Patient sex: M
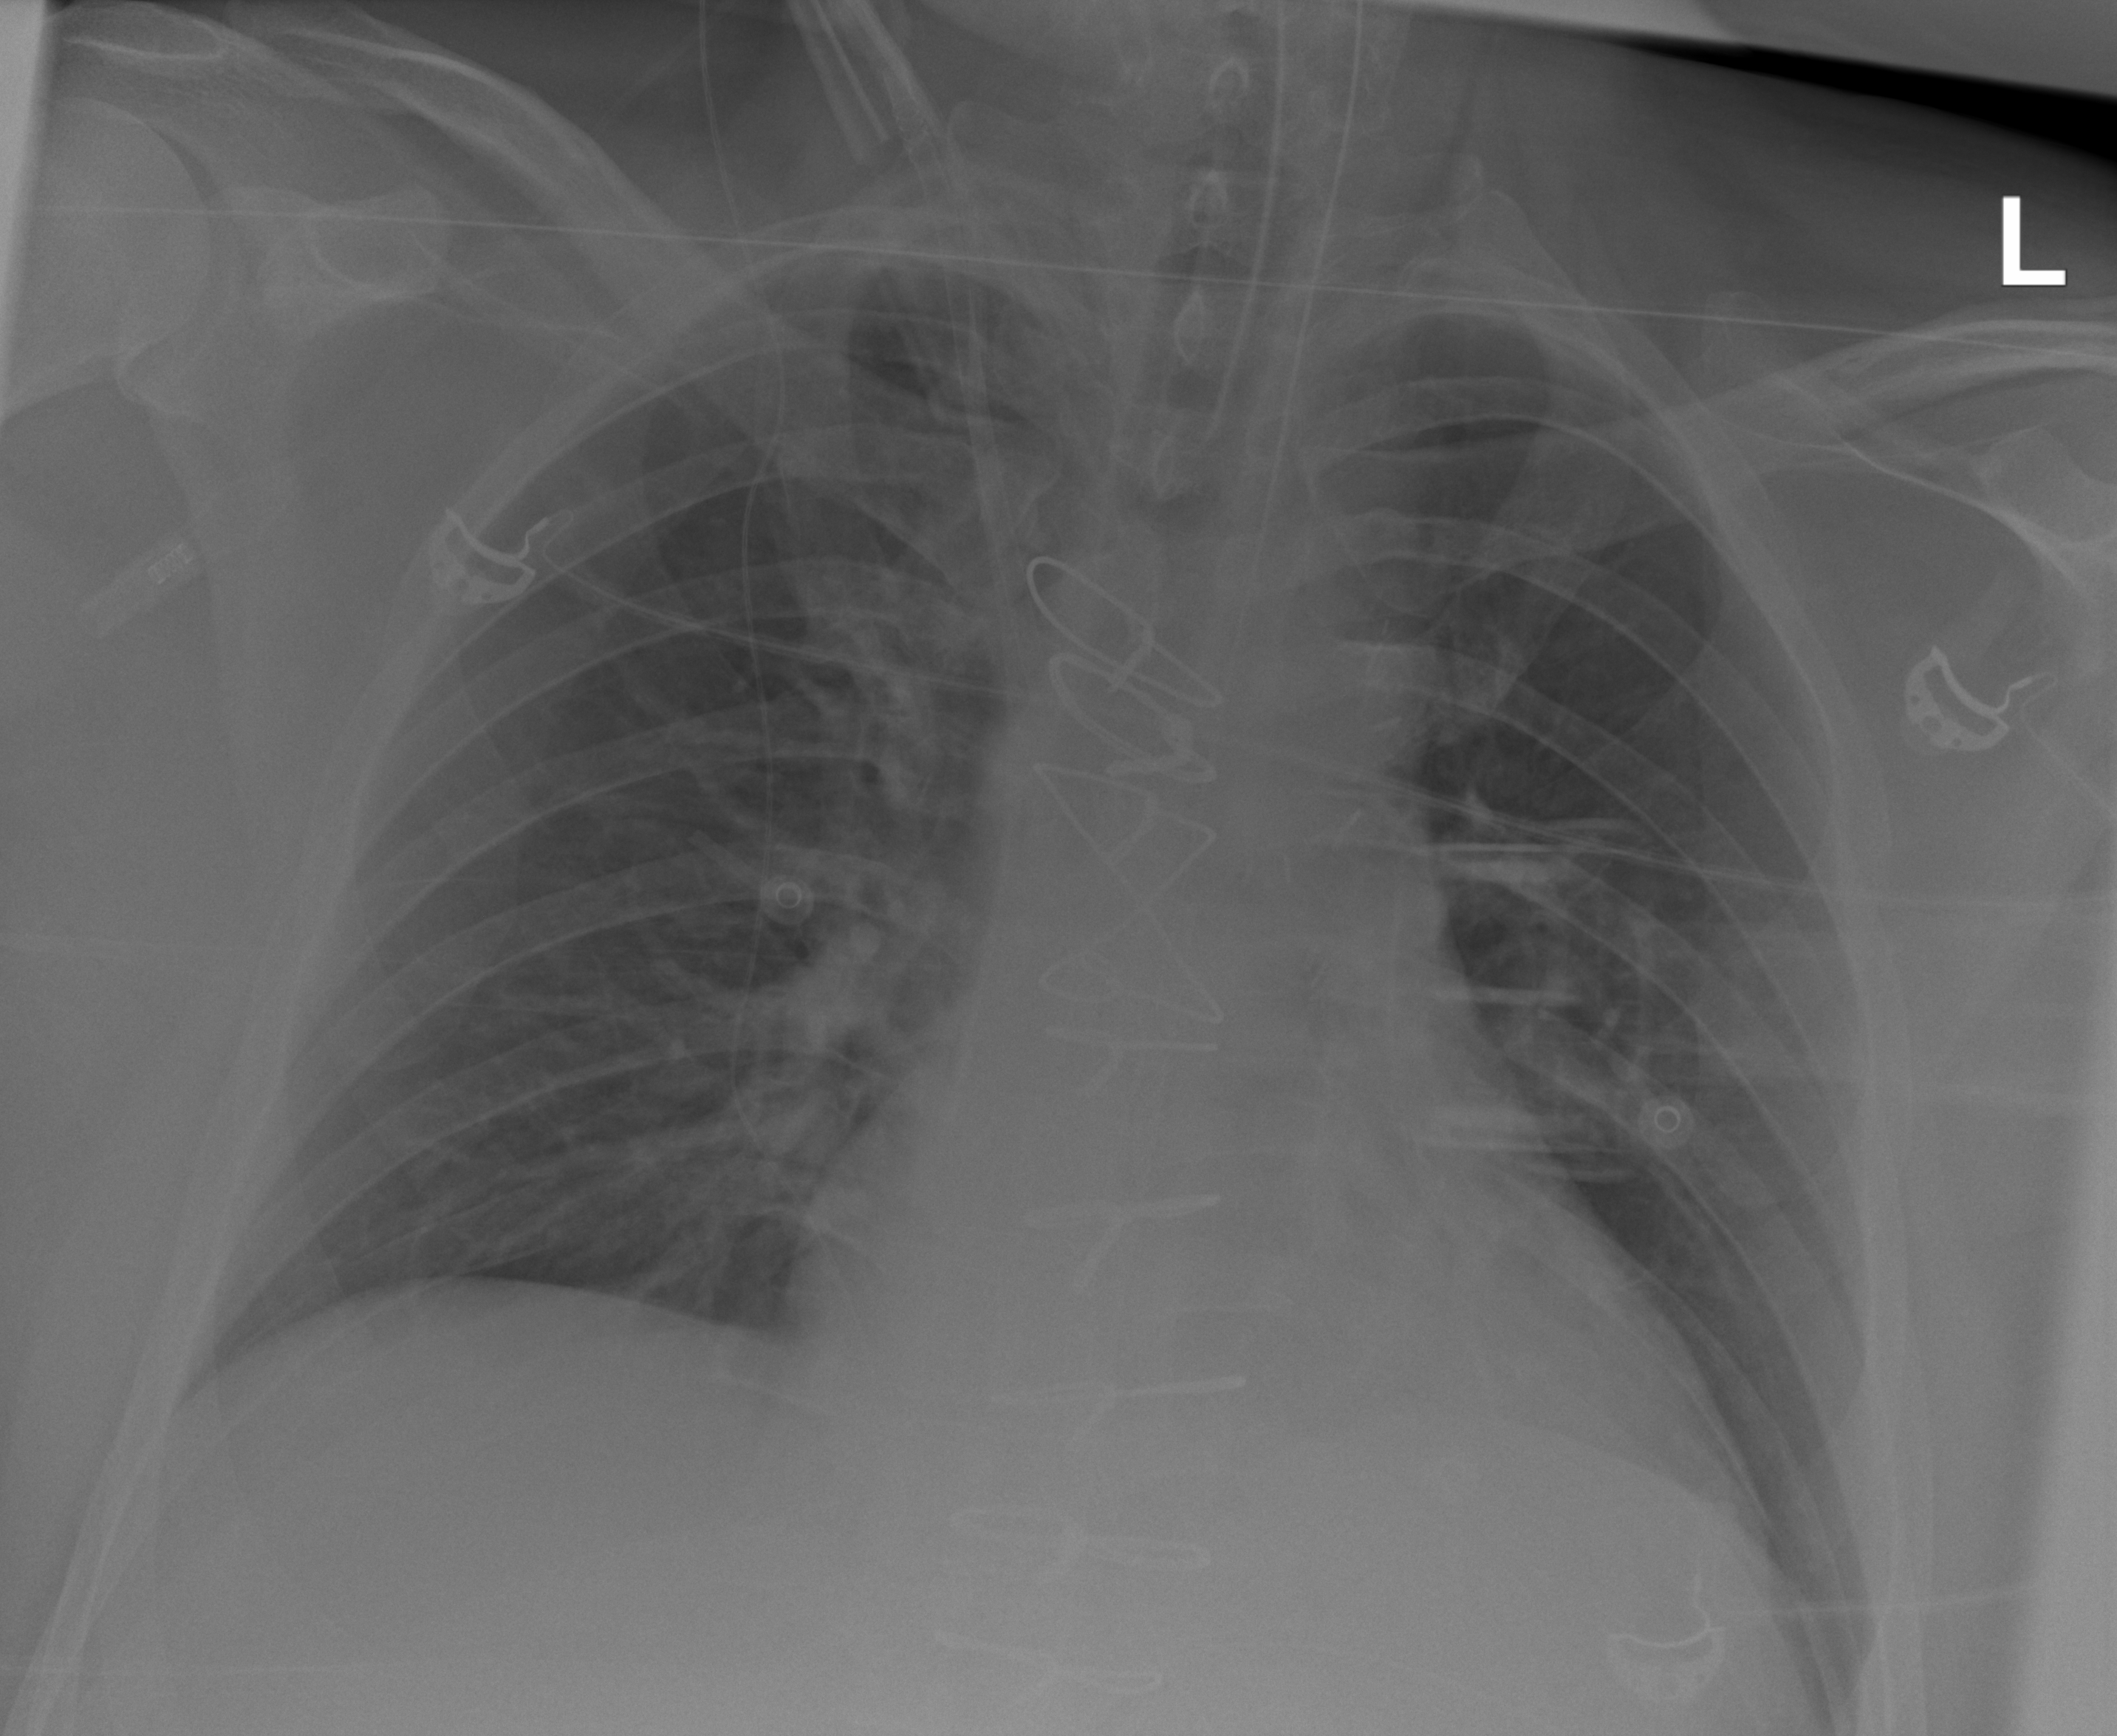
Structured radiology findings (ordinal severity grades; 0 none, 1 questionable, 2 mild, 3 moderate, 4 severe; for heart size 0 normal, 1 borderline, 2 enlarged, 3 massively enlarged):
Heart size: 1
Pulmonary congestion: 2
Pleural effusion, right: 0
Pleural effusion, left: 0
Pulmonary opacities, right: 0
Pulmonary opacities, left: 0
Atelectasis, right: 2
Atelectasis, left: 0